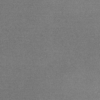
Label: dusty